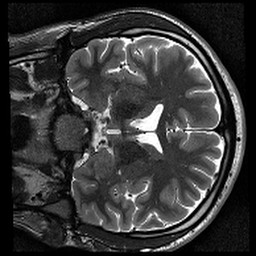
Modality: T2w
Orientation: coronal